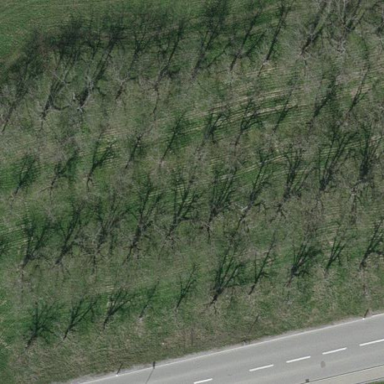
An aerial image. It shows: Orchard.